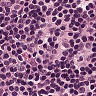
Metastatic tissue present: no